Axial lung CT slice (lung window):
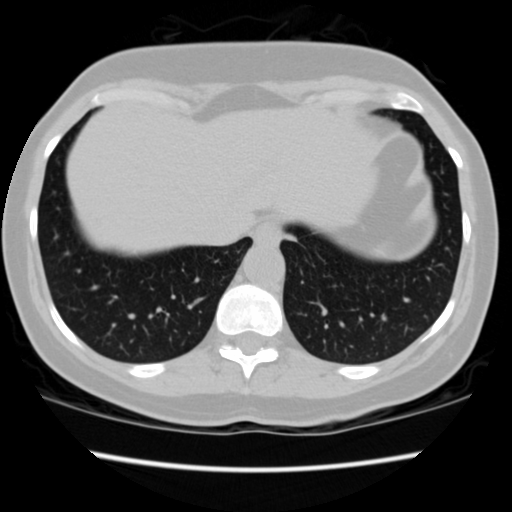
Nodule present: no